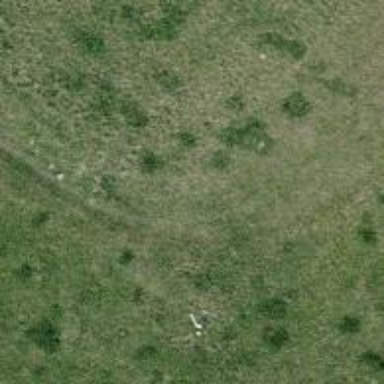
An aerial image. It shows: Grass track with grade 5 tracktype.